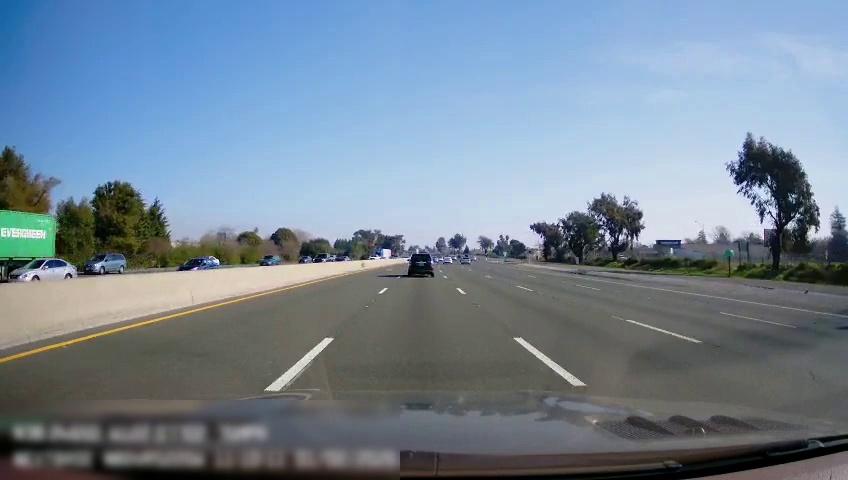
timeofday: Day
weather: Sunny
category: Drivable Space
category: Drivable Space
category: Vehicles | Car
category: Vehicles | SUV
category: Vehicles | Car
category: Vehicles | Truck
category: Vehicles | Car
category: Vehicles | SUV
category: Vehicles | Car
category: Vehicles | Car
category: Vehicles | SUV
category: Vehicles | Car
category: Vehicles | Truck
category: Vehicles | Car
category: Vehicles | Truck
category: Vehicles | Truck
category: Lanes | Alternate Lane
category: Lanes | Current Lane
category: Lanes | Current Lane
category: Lanes | Alternate Lane
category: Lanes | Alternate Lane
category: Lanes | Alternate Lane
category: Traffic | Signs